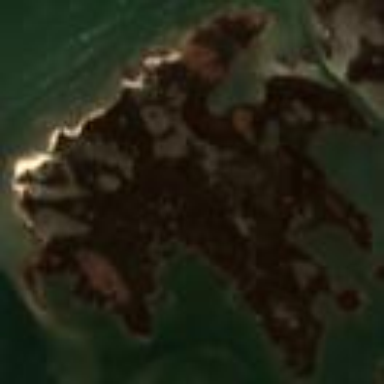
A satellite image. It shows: Island with natural coastline.